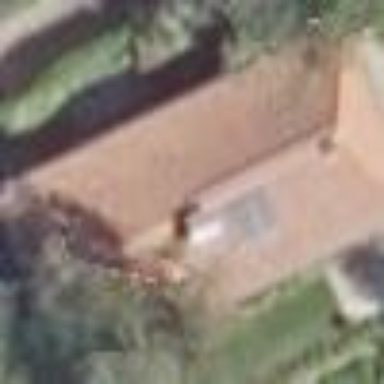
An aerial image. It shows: Detached building with hipped roof.